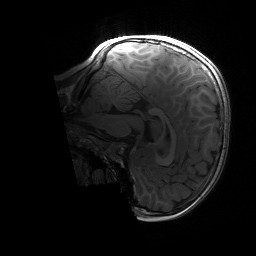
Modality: T1w
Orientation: sagittal
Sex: male
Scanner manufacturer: siemens
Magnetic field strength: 3 T
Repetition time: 1.9 s
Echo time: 0.00243 s